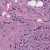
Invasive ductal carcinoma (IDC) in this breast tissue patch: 1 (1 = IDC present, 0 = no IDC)